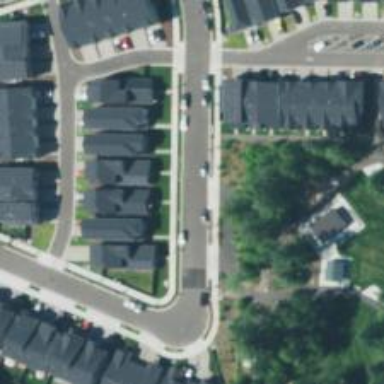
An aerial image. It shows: Residential road with separate sidewalk.